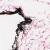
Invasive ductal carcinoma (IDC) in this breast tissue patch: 0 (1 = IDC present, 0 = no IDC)